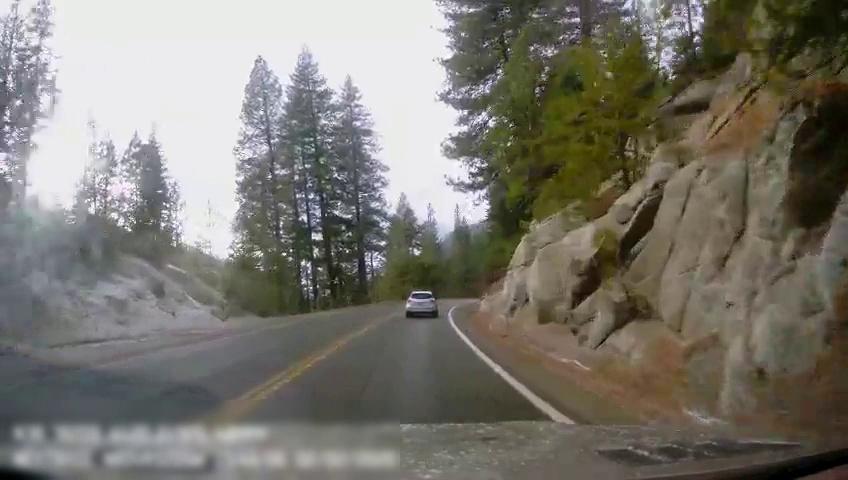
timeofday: Day
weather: Sunny
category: Drivable Space
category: Vehicles | SUV
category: Lanes | Alternate Lane
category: Lanes | Current Lane
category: Lanes | Opposite Lane